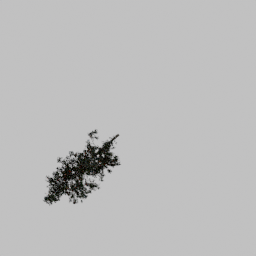
Label: nature